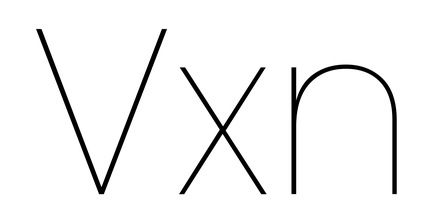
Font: Poppins-Thin